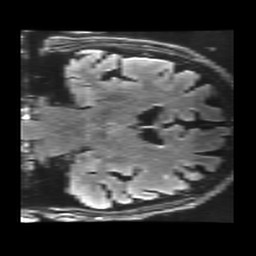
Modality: FLAIR
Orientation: coronal
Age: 67
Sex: male
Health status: healthy
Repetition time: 12 s
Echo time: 0.09782 s